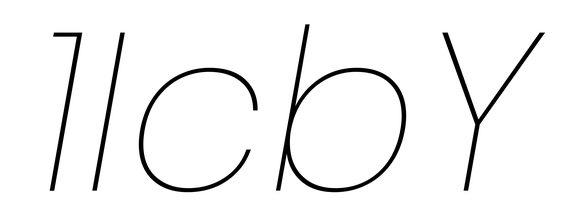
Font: Poppins-ThinItalic